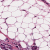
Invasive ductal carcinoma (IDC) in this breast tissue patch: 1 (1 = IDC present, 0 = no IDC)